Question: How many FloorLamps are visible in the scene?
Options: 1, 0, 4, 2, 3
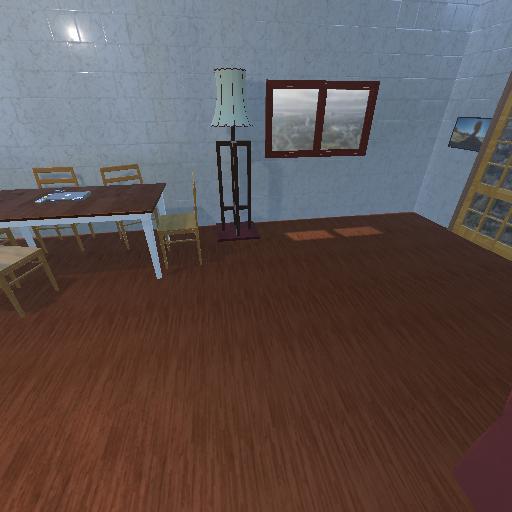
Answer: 1